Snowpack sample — Loveland Pass, Silver Plume, Colorado, USA (12/14/25, 10:50 AM MST)
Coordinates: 39.664, -105.882
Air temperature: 36 °F
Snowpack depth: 67 cm
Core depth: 10 cm
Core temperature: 50 °F
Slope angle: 6°, slope face: 326°
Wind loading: low
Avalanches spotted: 0
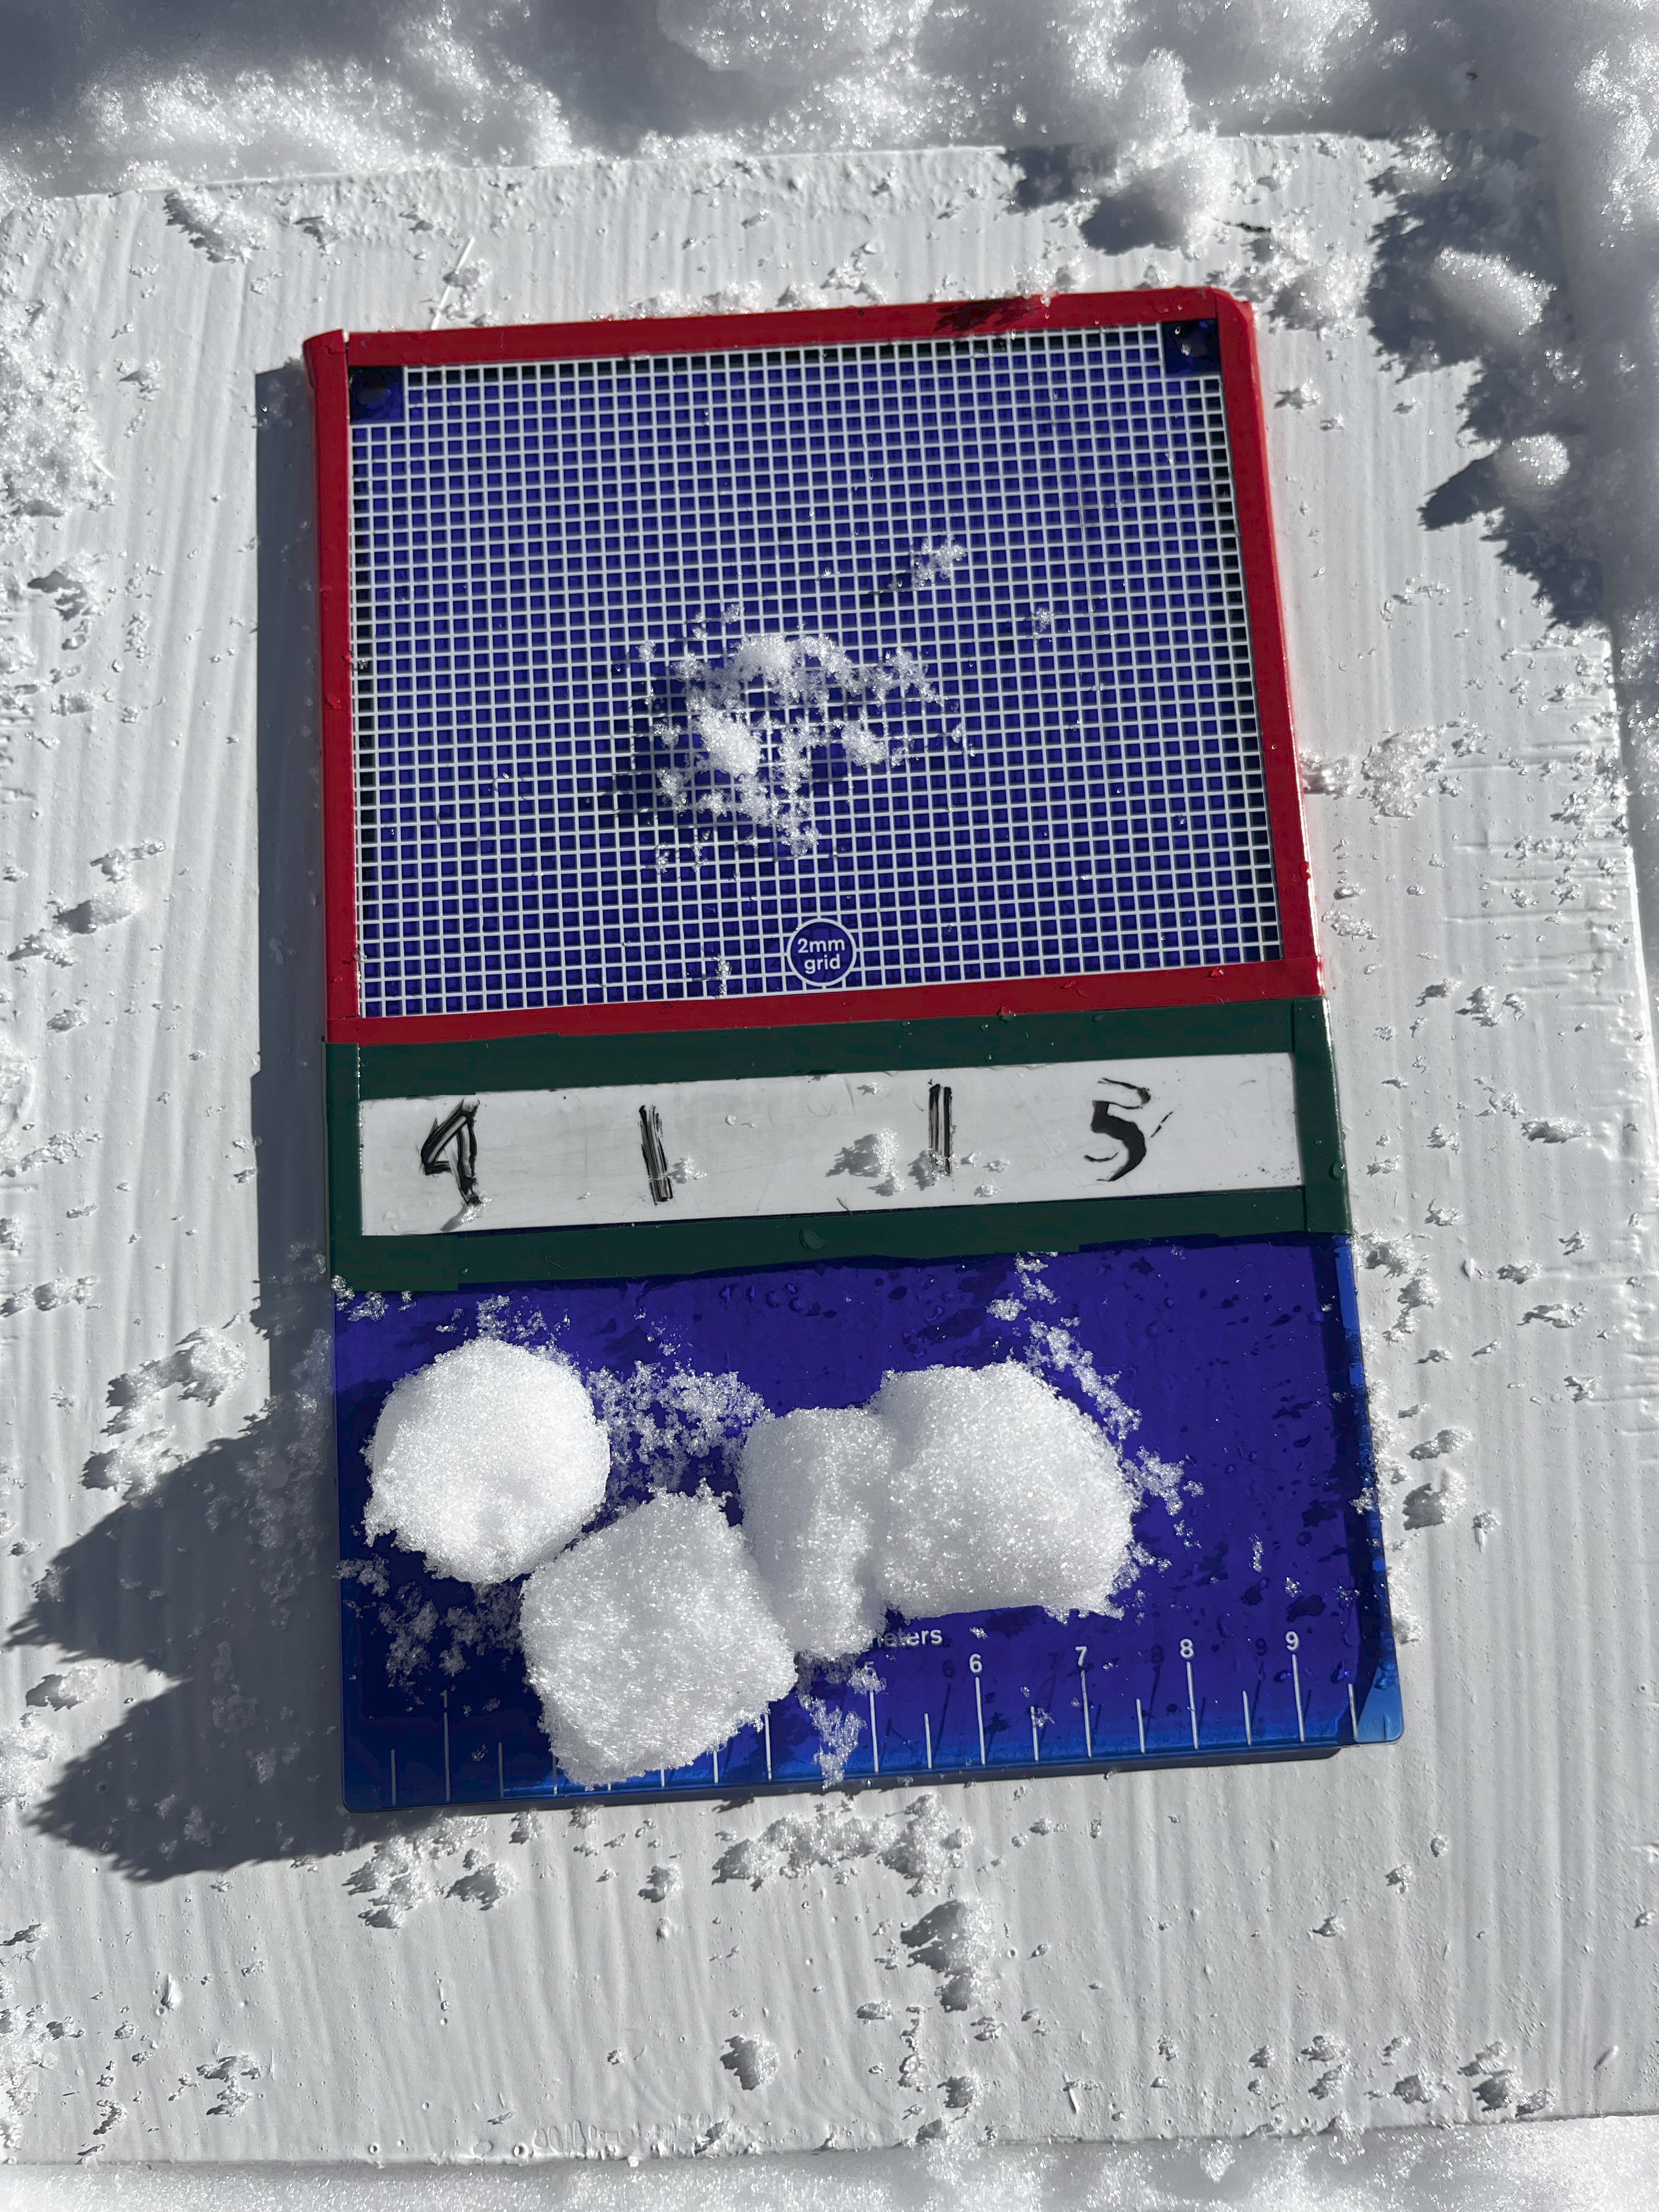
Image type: crystal_card
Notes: No avalanches spotted, very late start to the season with minimal snowpack